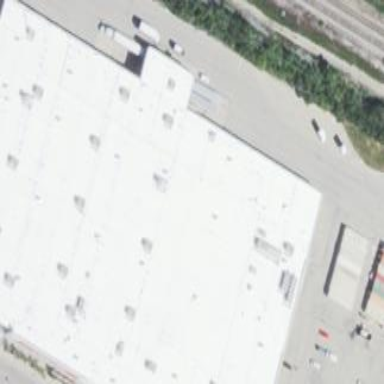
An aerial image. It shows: Retail building that houses department store.